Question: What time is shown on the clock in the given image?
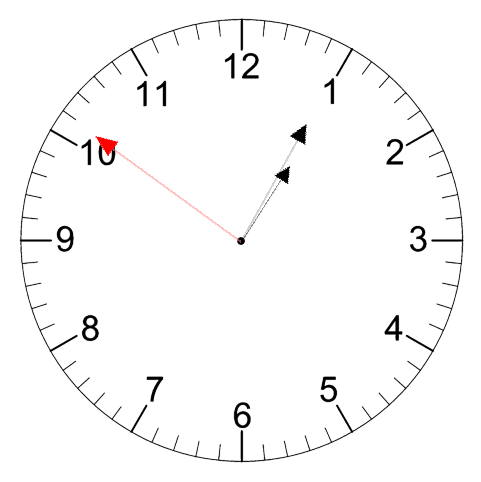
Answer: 01:04:51